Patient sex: F
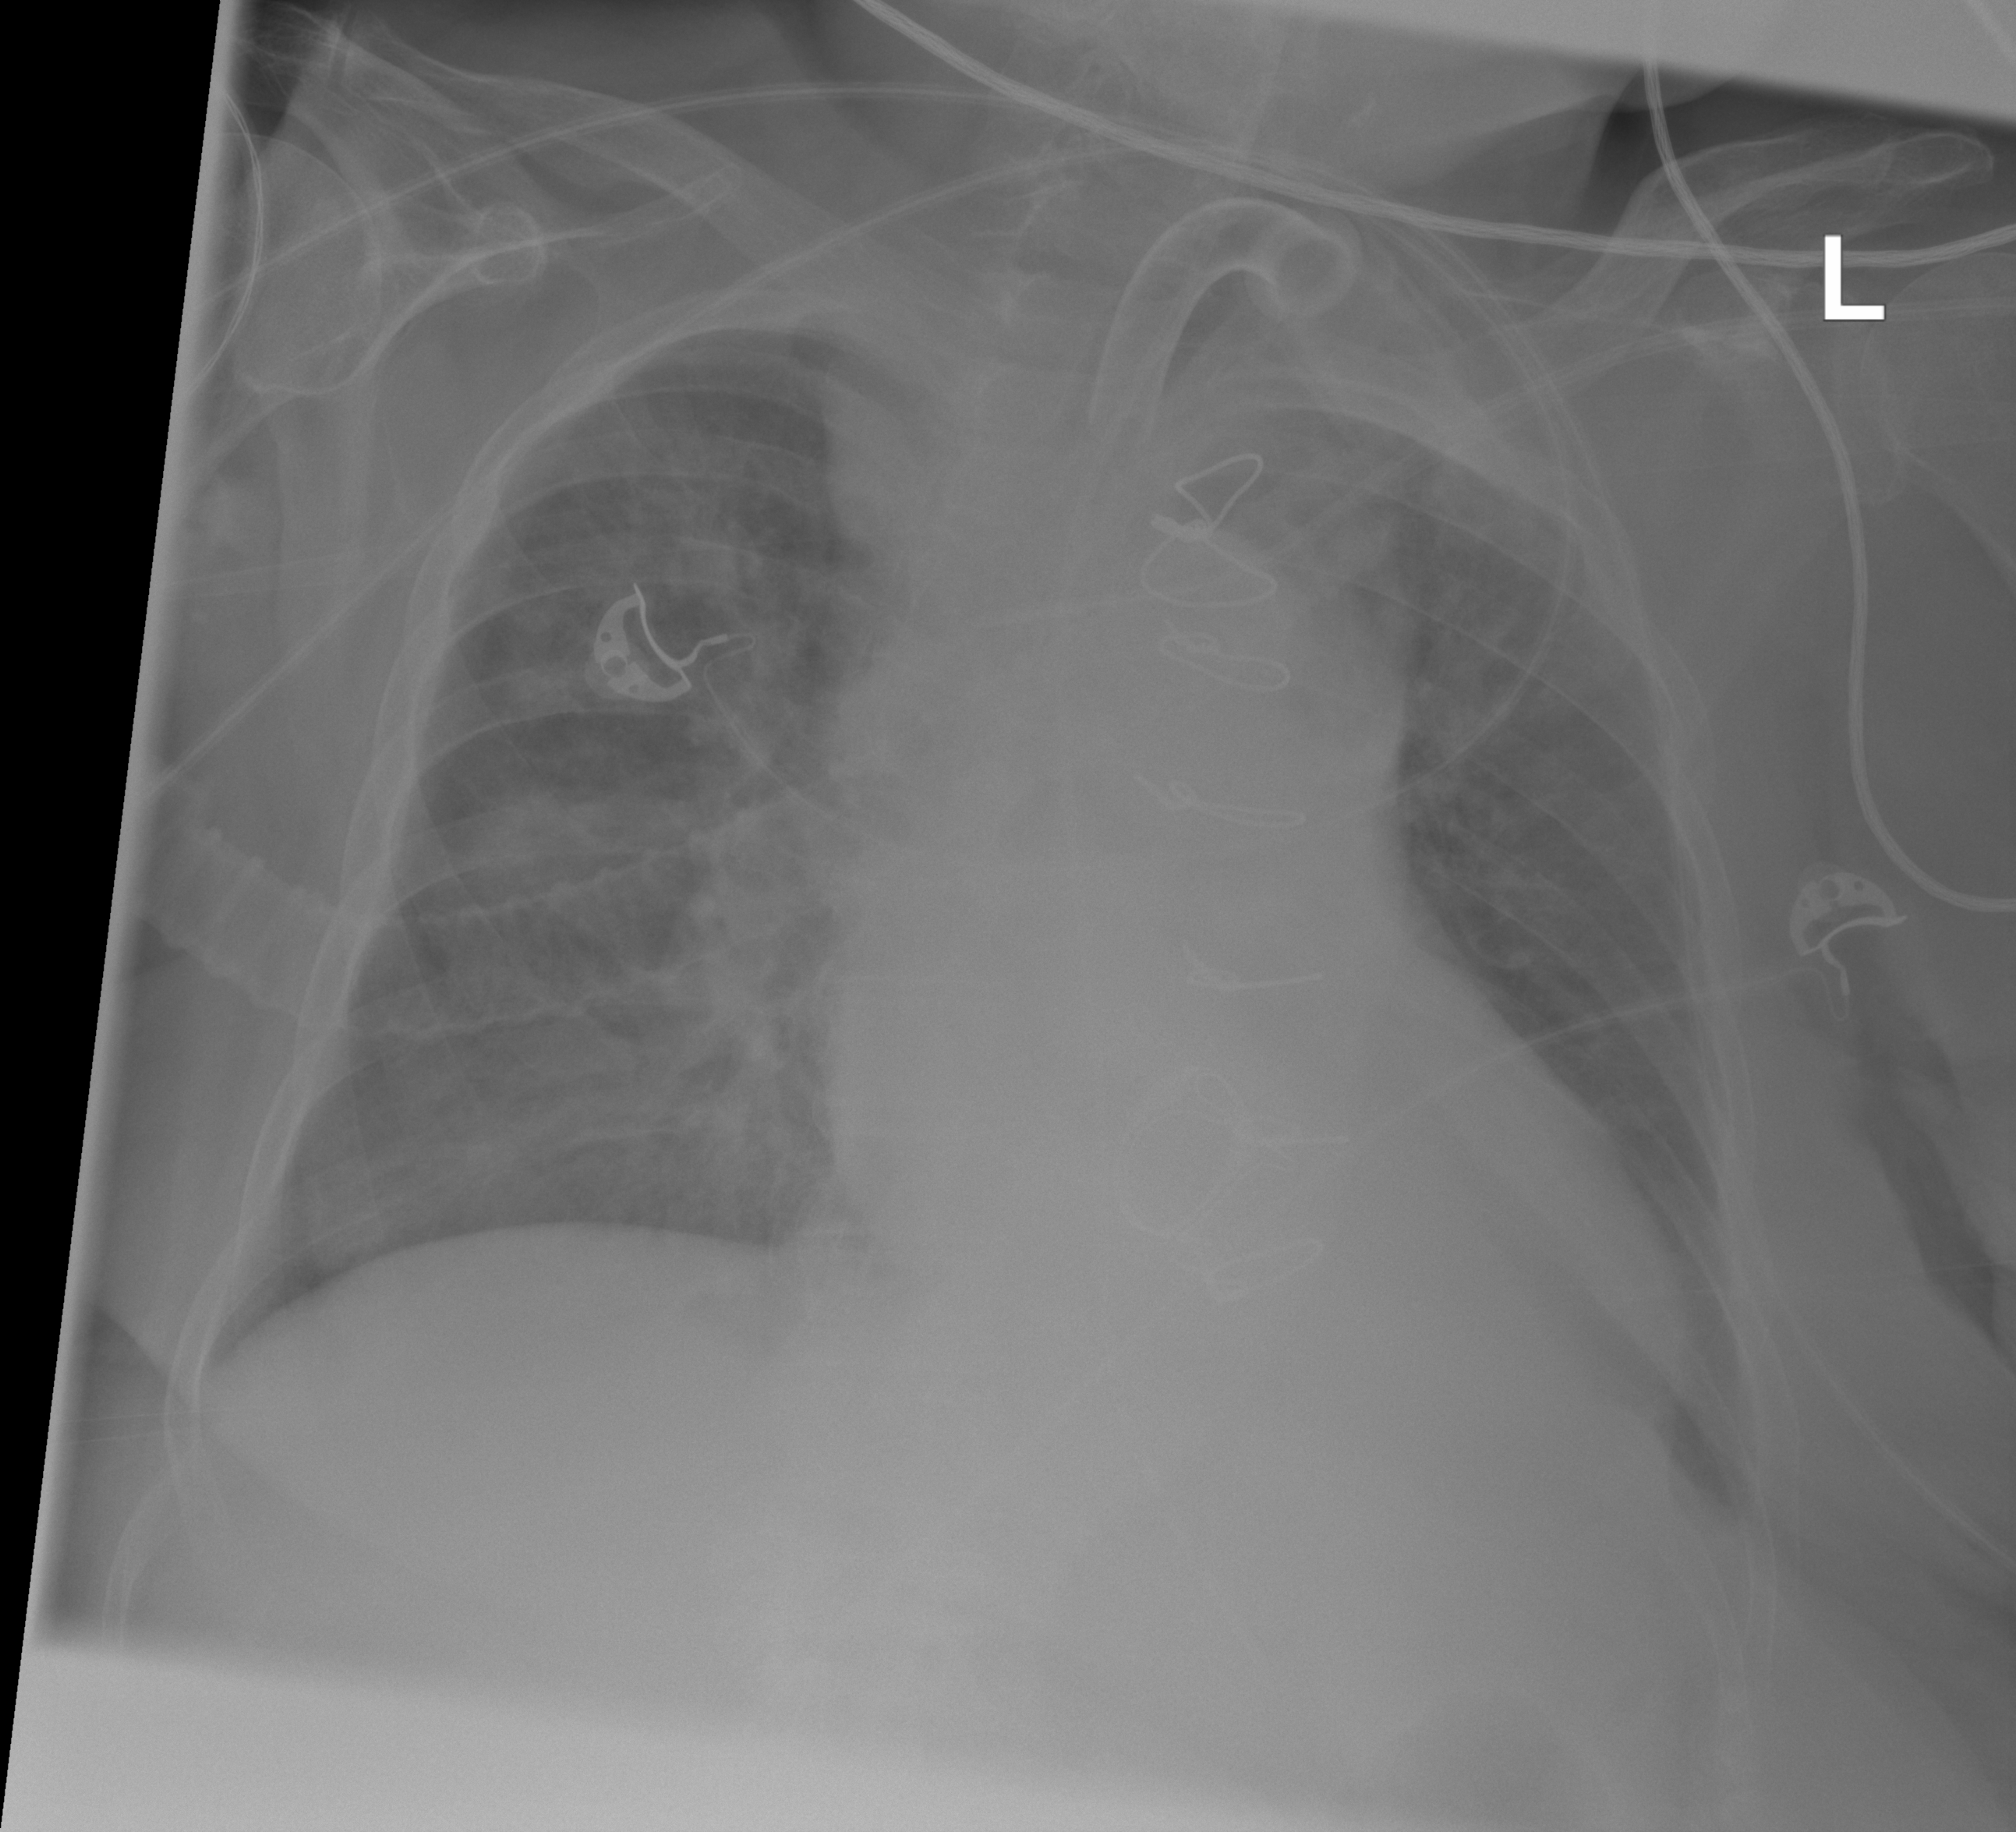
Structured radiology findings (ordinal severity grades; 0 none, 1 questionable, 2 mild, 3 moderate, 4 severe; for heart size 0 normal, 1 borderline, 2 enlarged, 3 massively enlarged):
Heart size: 2
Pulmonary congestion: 2
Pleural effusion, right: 1
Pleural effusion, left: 1
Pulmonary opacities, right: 2
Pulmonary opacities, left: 2
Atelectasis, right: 0
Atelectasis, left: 0